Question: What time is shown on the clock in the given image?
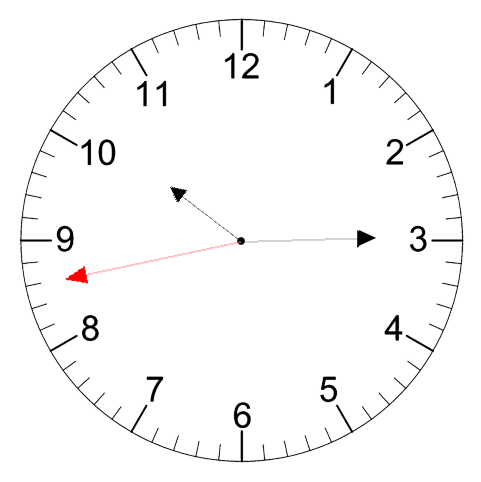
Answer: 10:14:43